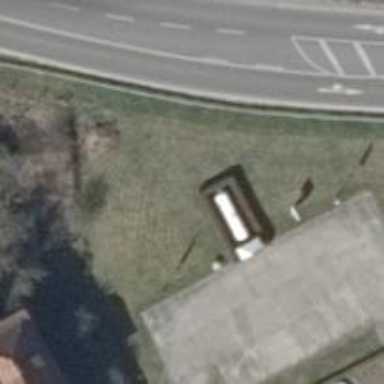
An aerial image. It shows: Fuel station.